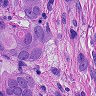
Metastatic tissue present: yes